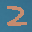
Label: 2